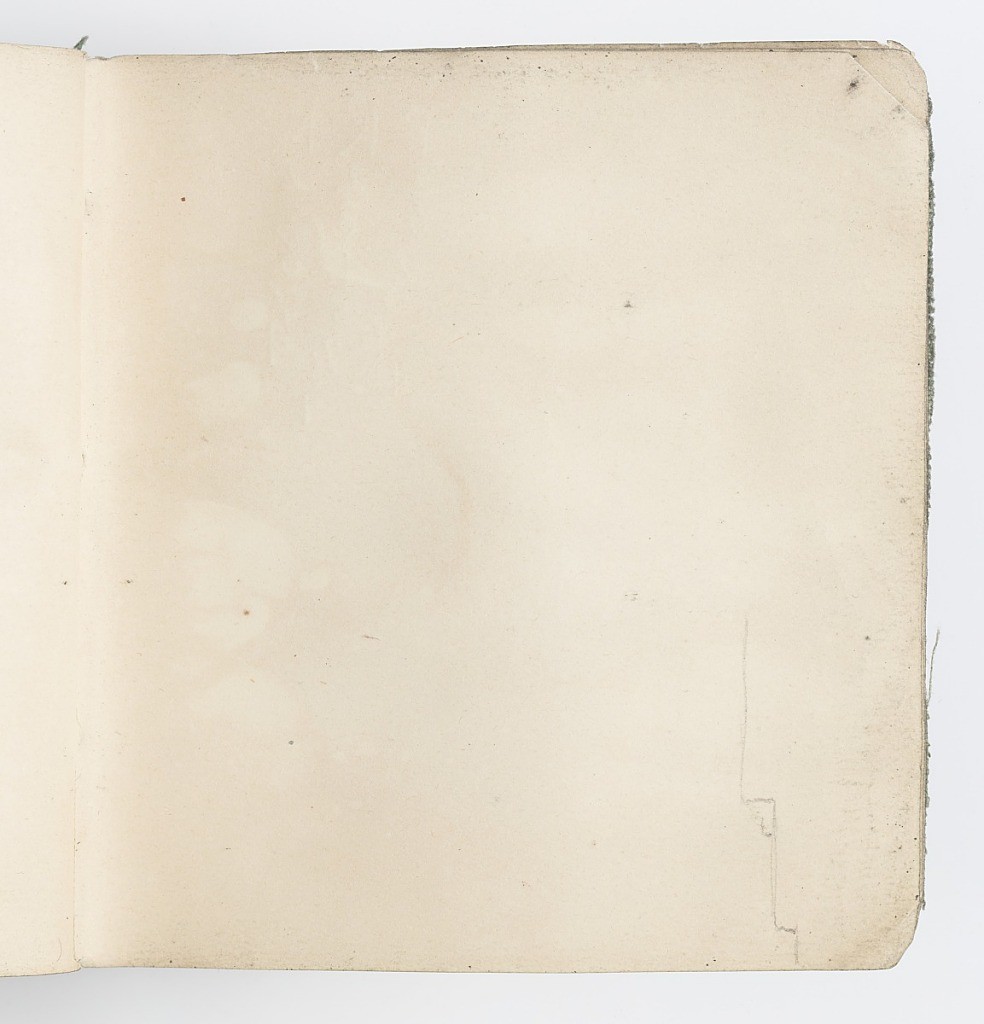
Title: Sketchbook Page
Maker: Kenyon Cox, American, 1856–1919
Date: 1874
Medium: Graphite on paper
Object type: Sketchbook folio
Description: Recto: Blank page within sketchbook.
Verso: Faint sketch of flower; sequence of numbers in upper right under columns labeled: F K M.